Interaction volume radius: 10 \u00c5
Interaction volume height: 30 \u00c5
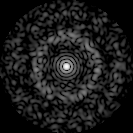
Disorder parameter: 0.8244